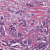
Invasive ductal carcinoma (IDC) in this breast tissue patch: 1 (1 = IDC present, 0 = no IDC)